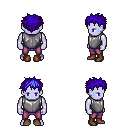
a pixel art fantasy rpg character, male body template, dark elf, purple skin, steel chest armor, magenta pants, blue bedhead hairstyle, brown shoes, four views (front, back, left, right), 2x2 character sprite sheet, small pixel art, hard edges, no anti-aliasing